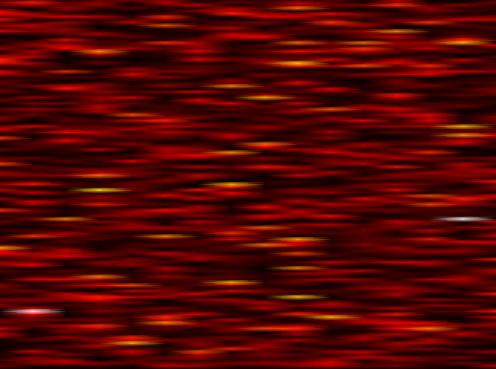
Label: FOFDM